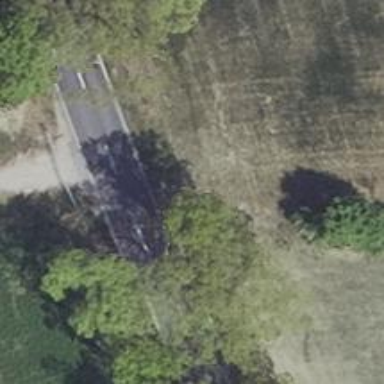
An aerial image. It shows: Secondary road with asphalt surface.